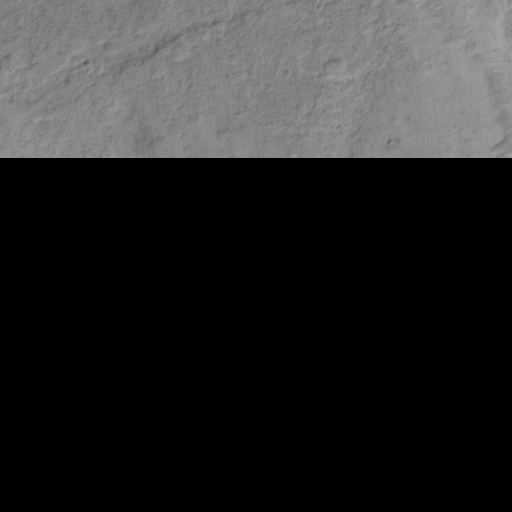
Classes present: Background, Cone